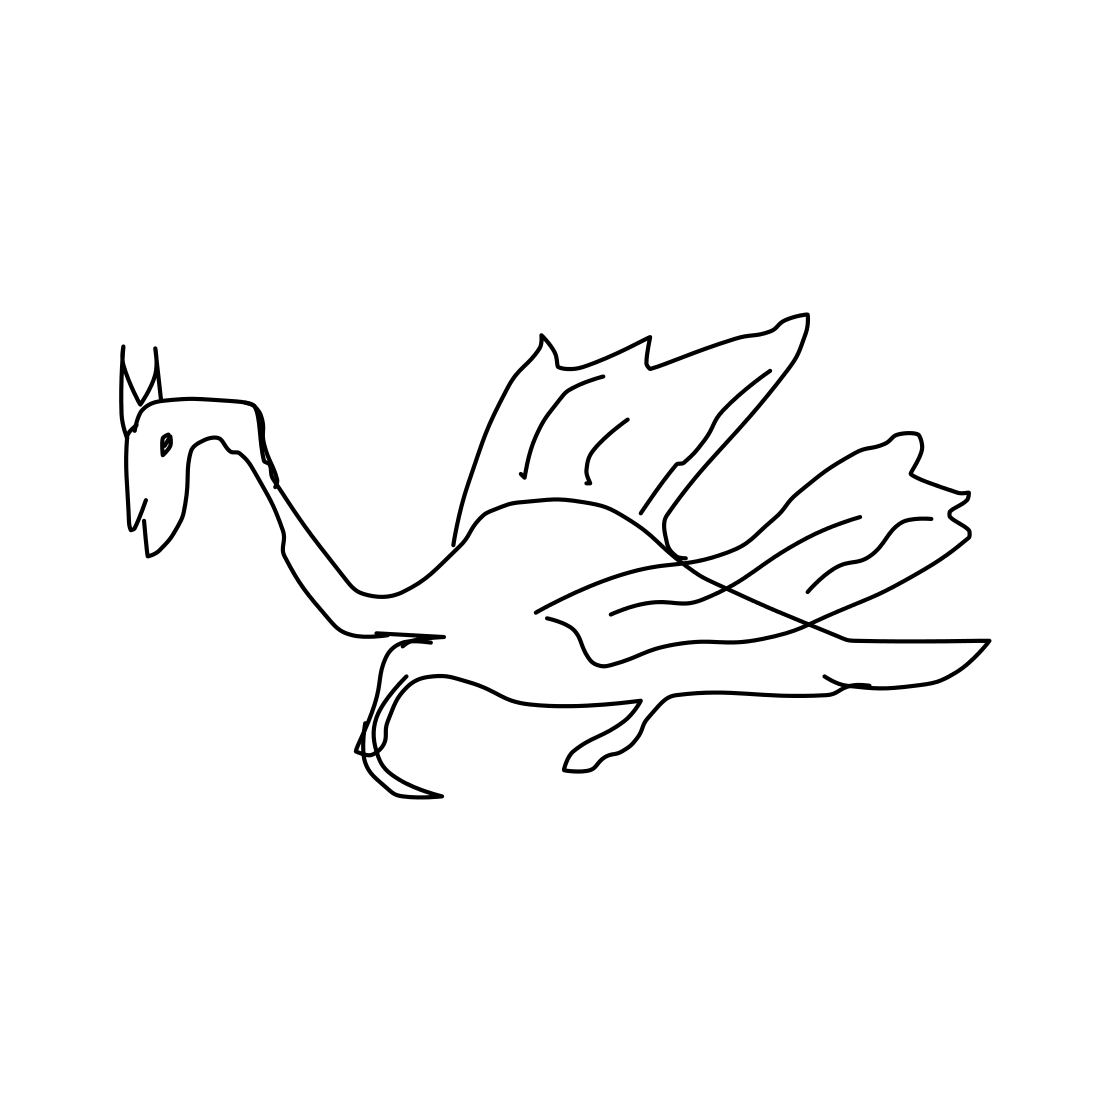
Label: dragon